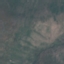
Label: HerbaceousVegetation